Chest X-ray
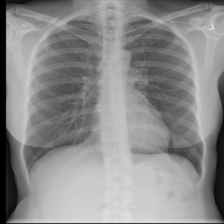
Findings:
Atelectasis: negative
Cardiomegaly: negative
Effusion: negative
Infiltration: positive
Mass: negative
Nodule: negative
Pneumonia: negative
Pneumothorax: negative
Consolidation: negative
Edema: negative
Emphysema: negative
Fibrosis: negative
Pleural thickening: negative
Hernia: negative